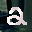
Label: 2